Brain MRI, t1w sequence, axial 2D slice.
Patient: age 35, sex F, weight 95 kg, height 1.95 m
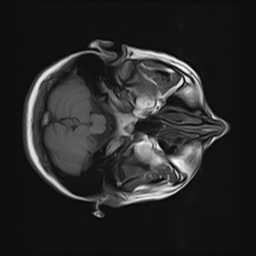